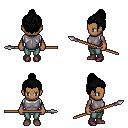
a pixel art fantasy rpg character, female body template, human, dark skin, steel chest armor, teal pants, black short topknot hairstyle, maroon shoes, spear, four views (front, back, left, right), 2x2 character sprite sheet, small pixel art, hard edges, no anti-aliasing